Question: How can I disable the on hover display of expand arrow in my GUI's treeviewer? I want the expand arrows to always be visible, I'm not sure but I think this is a feature of Windows GUI. Is there a workaround for this to have the arrows always visible so the user knows the fields are expandable (clickable) and not just lines displayed. The expand arrows are only visible on hover of the mouse. See attached image the first image is the default view. The one below is what I get on hover of the mouse.

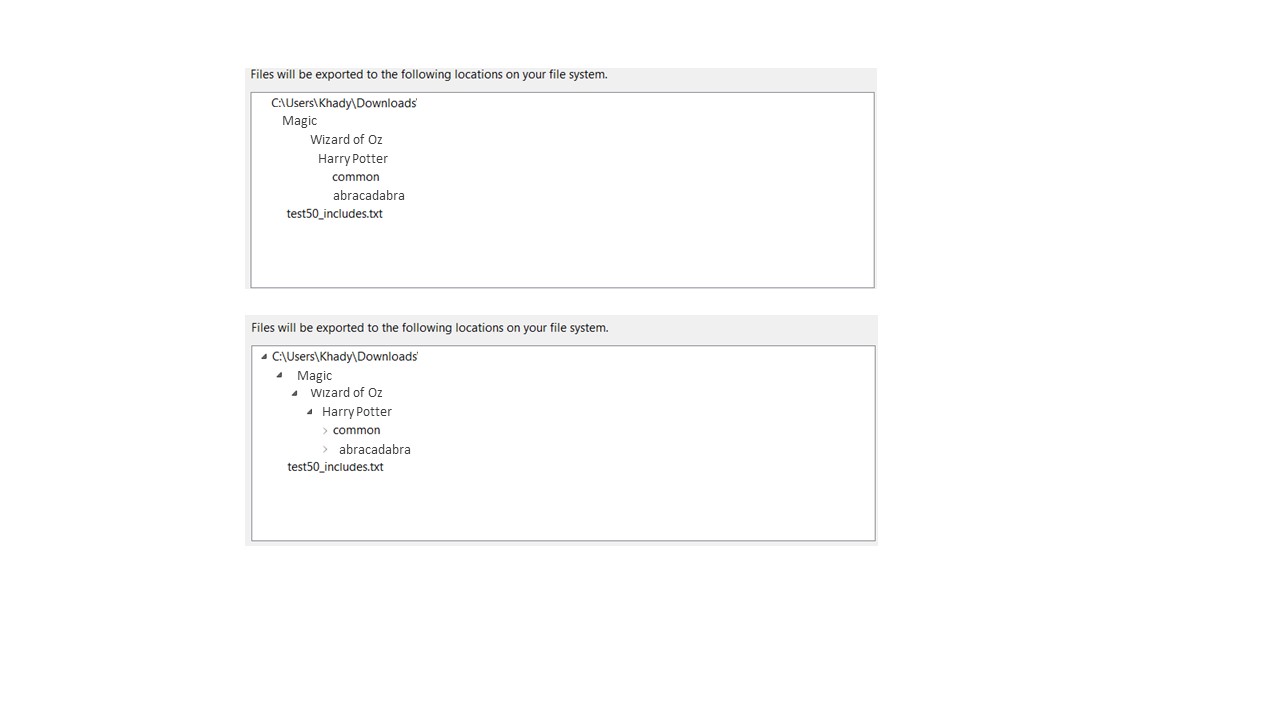
Answer: This is now fixed in Eclipse 3.8. The expand arrows do not disappear anymore after upgrading my target platform from Eclipse 3.7 to Eclipse 3.8 which means that the arrows are visible without hovering on top of them. Hope it helps others.